Question: Given a description of the three-view drawing of a solid figure, find the maximum number of small cubes that the solid figure can be composed of when the three-view constraints are met.
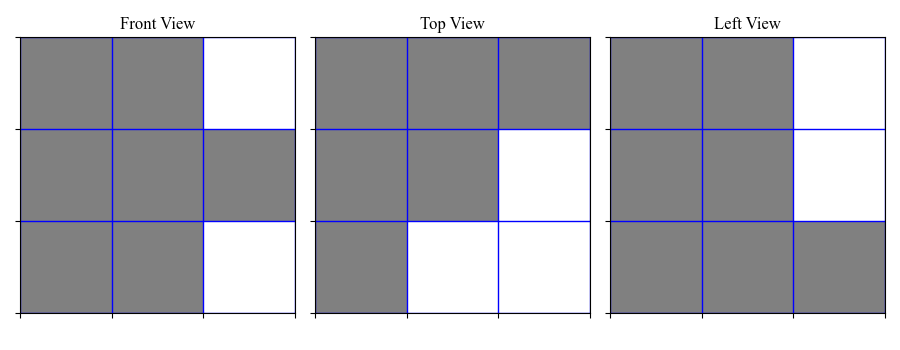
Answer: 14